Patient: sex M, age 44
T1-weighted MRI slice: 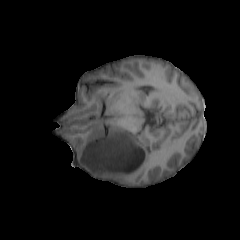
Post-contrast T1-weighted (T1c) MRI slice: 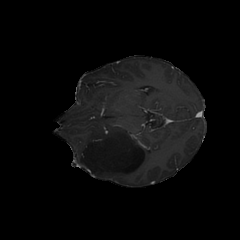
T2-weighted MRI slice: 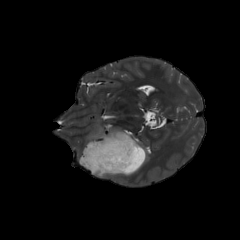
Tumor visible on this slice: yes
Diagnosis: Astrocytoma, IDH-mutant
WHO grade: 3